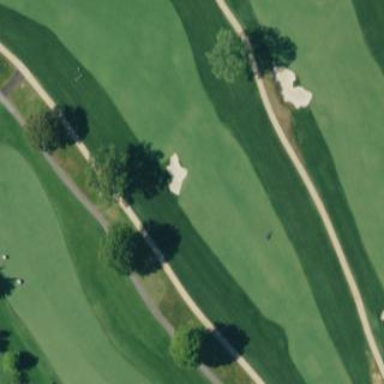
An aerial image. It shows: Golf fairway in the image.